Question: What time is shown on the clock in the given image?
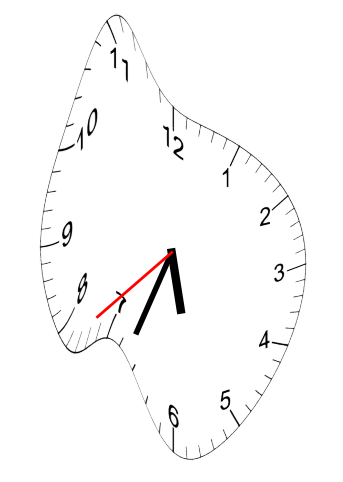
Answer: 05:33:38